Question: This type of fill in rectangle in xaml is it possible?

I don't want to use gradient to fill the rectangle, as in the image per section using solid colorbrush different.
Thanks
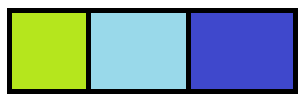
Answer: Try this:
'''
<Rectangle Width="300" Height="100" Stroke="black" StrokeThickness="3">
<Rectangle.Fill>
<LinearGradientBrush StartPoint="0 0" EndPoint="1 0">
<GradientStop Color="red" Offset="0"/>
<GradientStop Color="red" Offset=".33"/>
<GradientStop Color="black" Offset=".33"/>
<GradientStop Color="black" Offset=".34"/>
<GradientStop Color="green" Offset=".34"/>
<GradientStop Color="green" Offset=".66"/>
<GradientStop Color="black" Offset=".66"/>
<GradientStop Color="black" Offset=".67"/>
<GradientStop Color="cyan" Offset=".67"/>
</LinearGradientBrush>
</Rectangle.Fill>
</Rectangle>
'''